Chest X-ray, PA view. Patient: 37 years old, sex F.
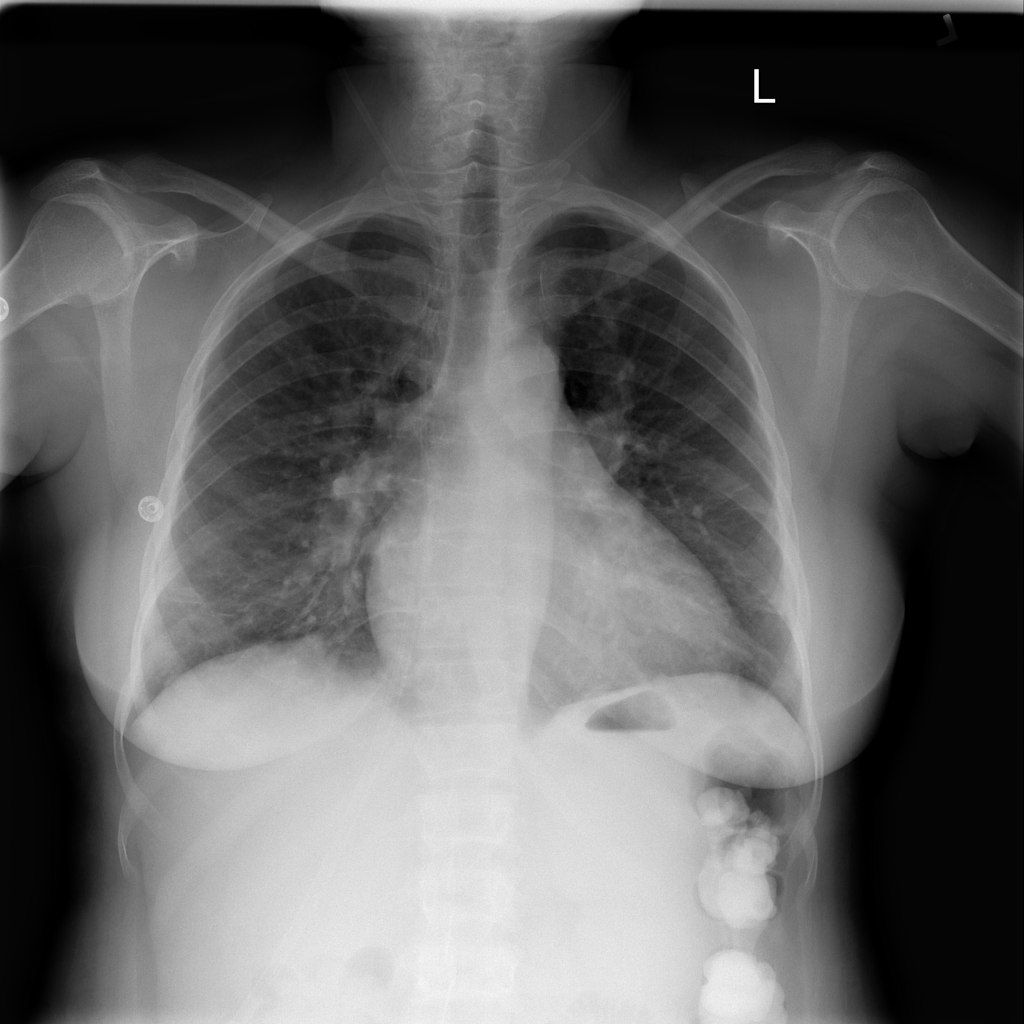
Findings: Cardiomegaly